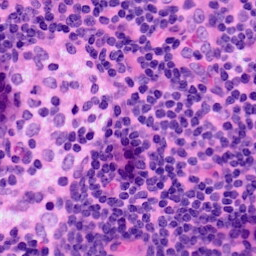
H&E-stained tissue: LymphNode